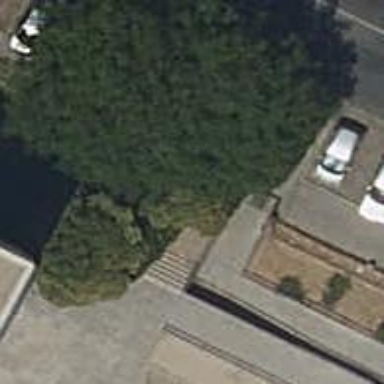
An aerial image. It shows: Set of steps made of paving stones.